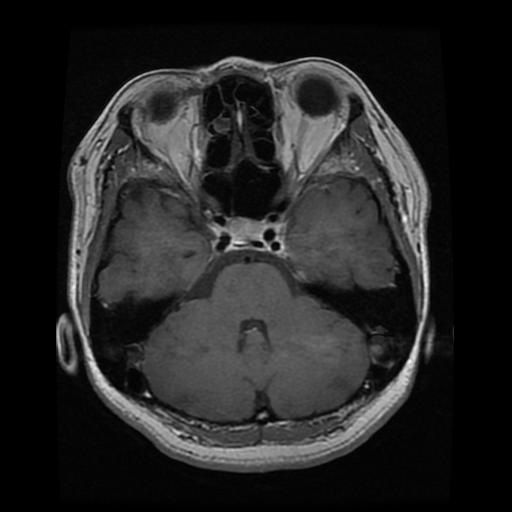
Label: pituitary